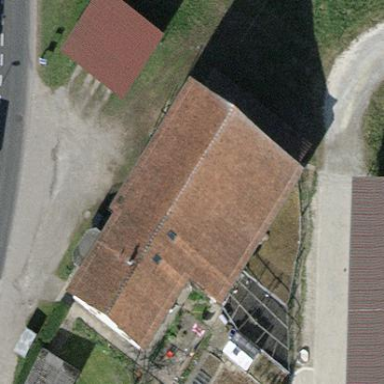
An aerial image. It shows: Building with tile roof.